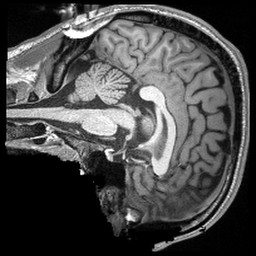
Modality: T1w
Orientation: sagittal